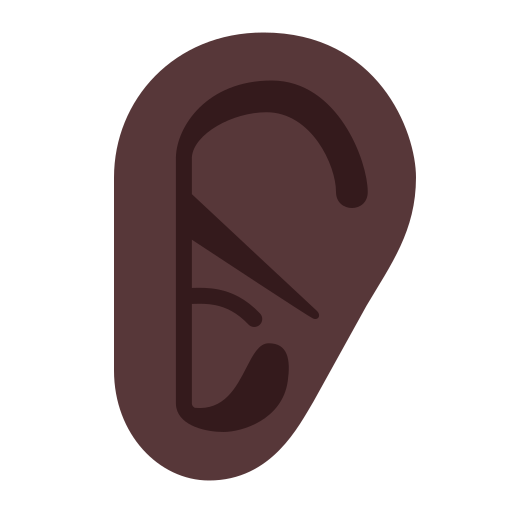
ear flat dark